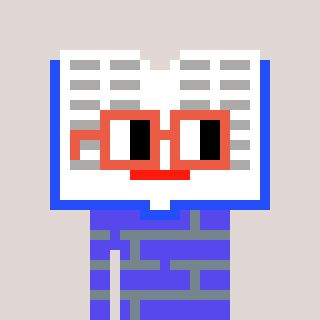
a pixel art character with square orange glasses, a dictionary-shaped head and a computerblue-colored body on a warm background